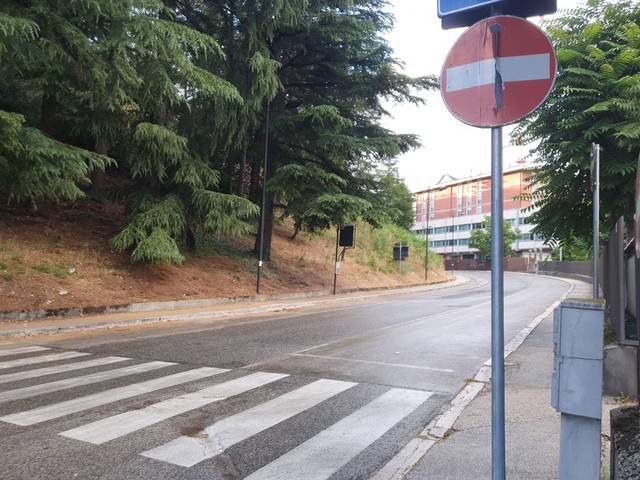
Region: Italy
Coordinates: 42.354, 13.407